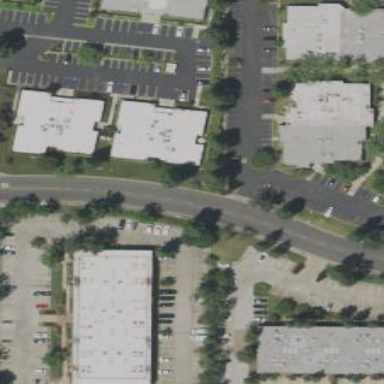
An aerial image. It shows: Commercial area.